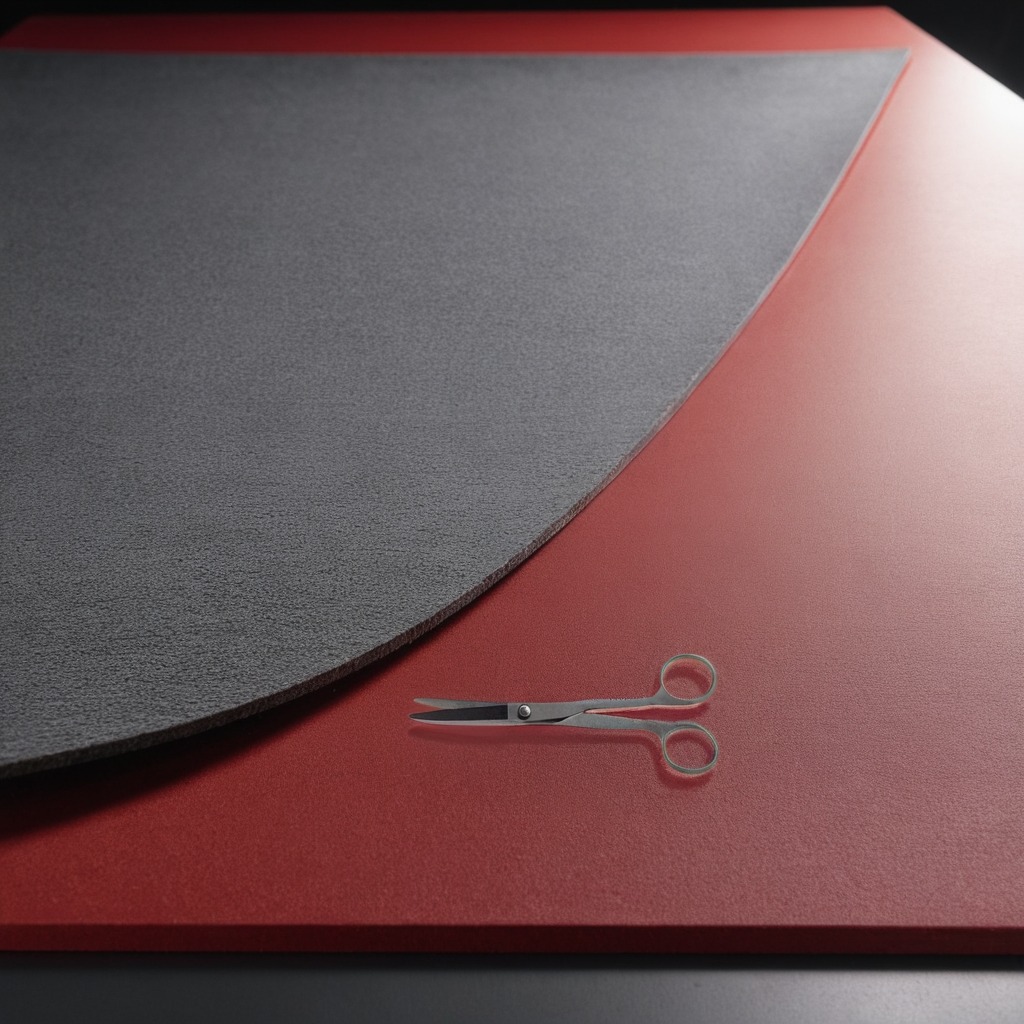
A scissor is lying on a clean granite tabletop covered with a red rubber mat inside a workshop under bright overhead lighting crisp shadows high clarity worn but beneath the mat.